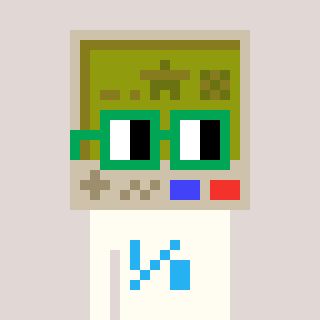
a pixel art character with square green glasses, a gameboy-shaped head and a grayscale-colored body on a warm background